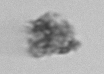
Label: detritus